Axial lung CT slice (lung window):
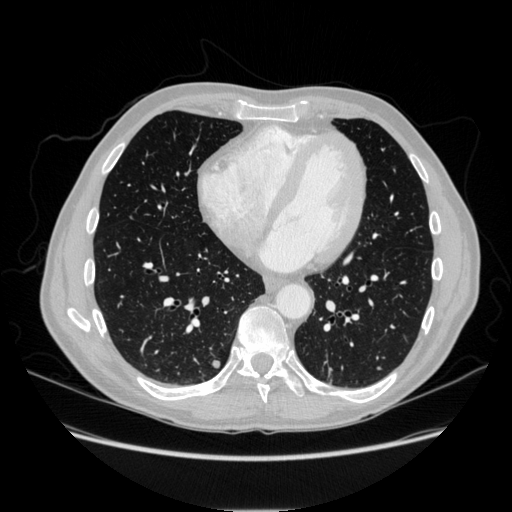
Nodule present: yes
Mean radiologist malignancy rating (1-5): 2.75